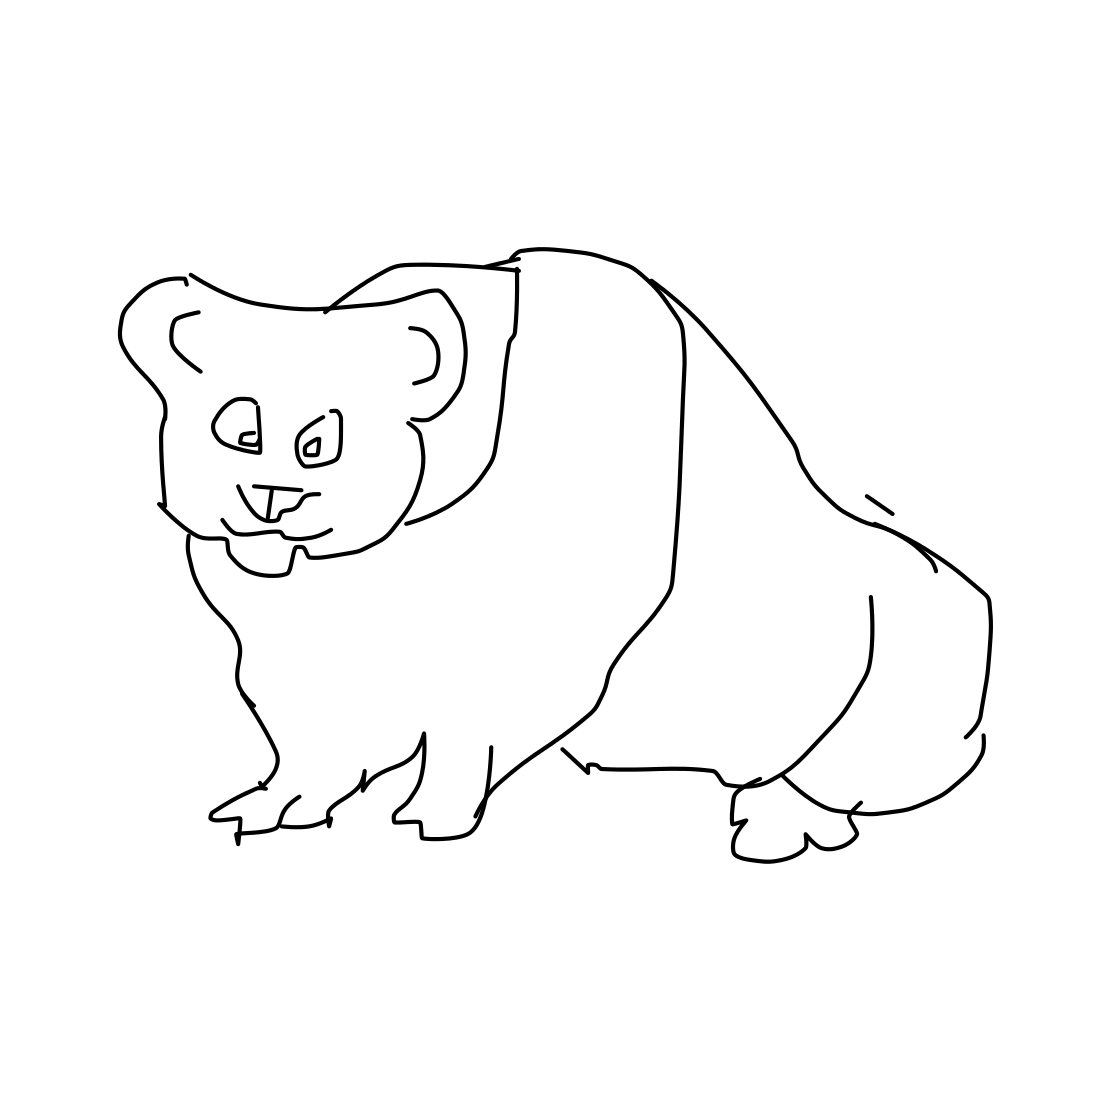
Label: panda